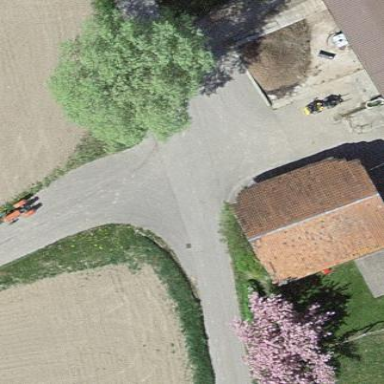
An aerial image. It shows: Garage.